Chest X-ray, PA view. Patient: 60 years old, sex M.
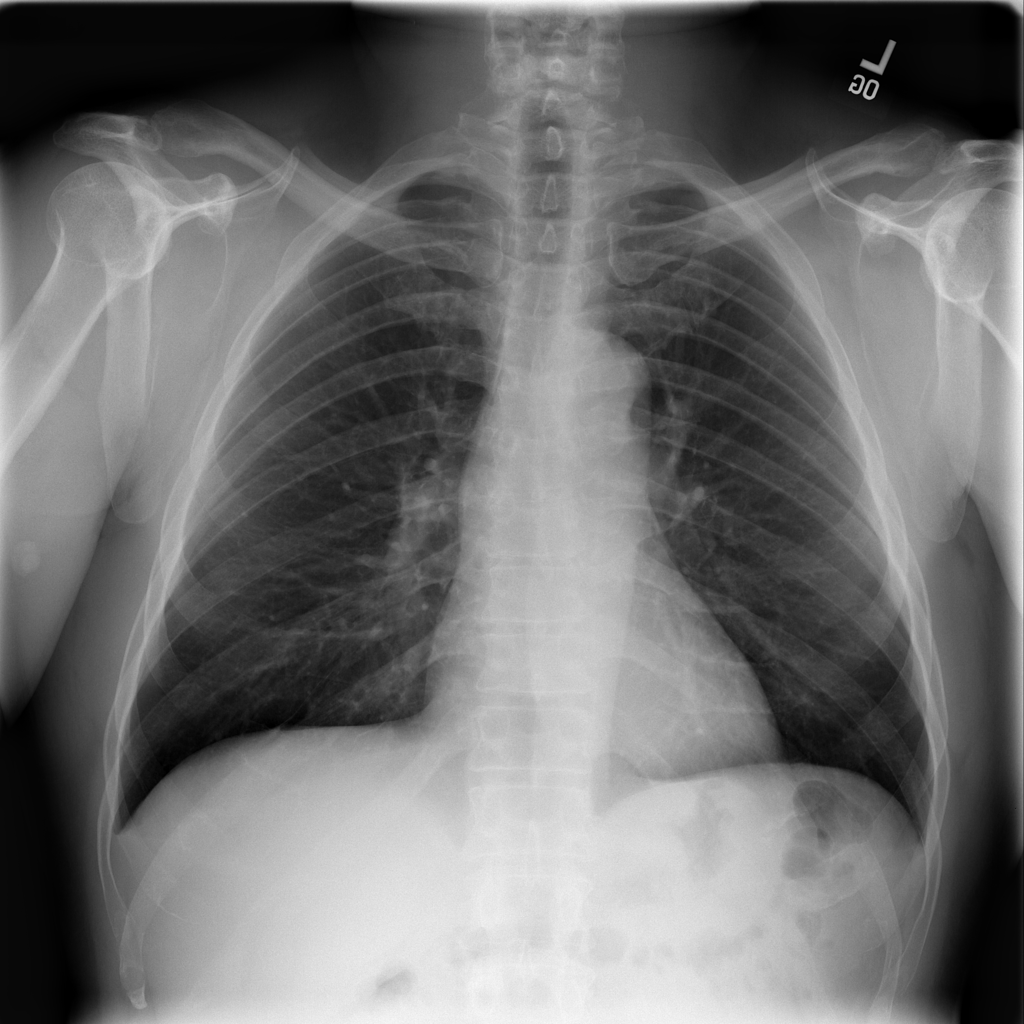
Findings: No Finding